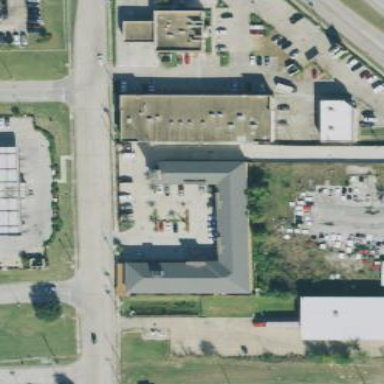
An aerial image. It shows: Hotel building.